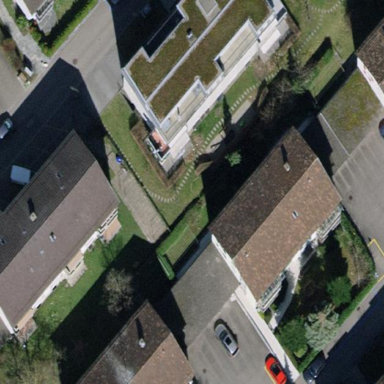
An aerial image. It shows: Apartment building with tile roof.